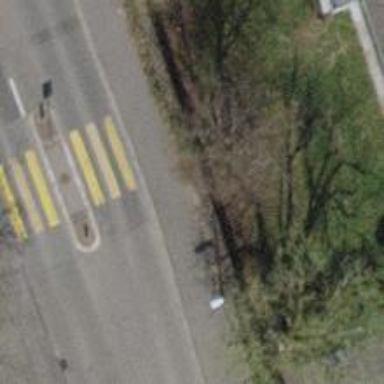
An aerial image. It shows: Kerb barrier.